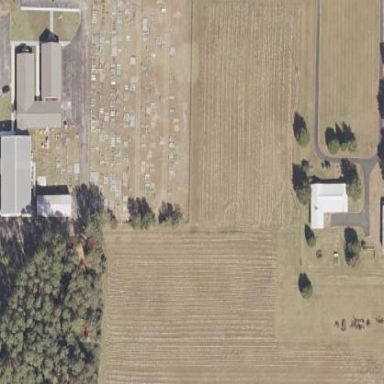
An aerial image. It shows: Cemetery.